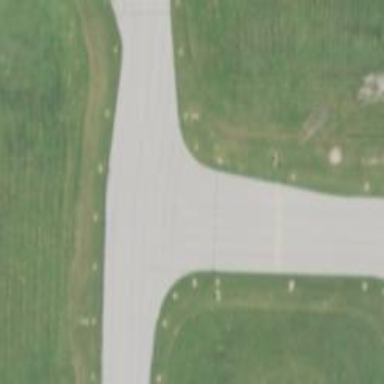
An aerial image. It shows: View of taxiway at the airport.